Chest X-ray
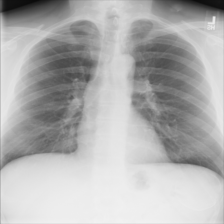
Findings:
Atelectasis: negative
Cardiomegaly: negative
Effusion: negative
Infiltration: negative
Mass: negative
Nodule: negative
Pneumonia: negative
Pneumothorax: negative
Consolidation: negative
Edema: negative
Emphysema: negative
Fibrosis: negative
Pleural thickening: negative
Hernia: negative